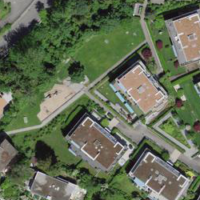
EUNIS habitat code: 55
Species observed at this site:
Juglans regia